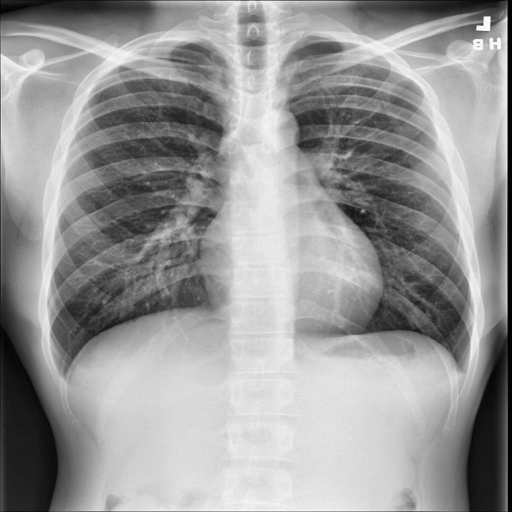
Finding: NORMAL